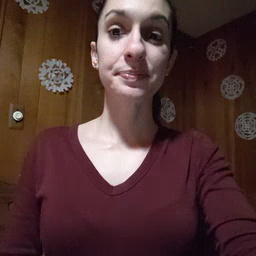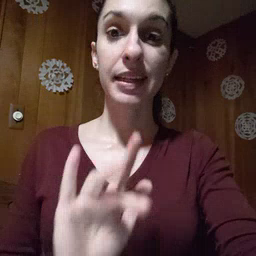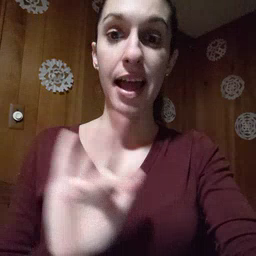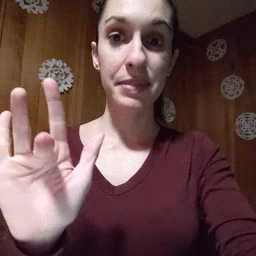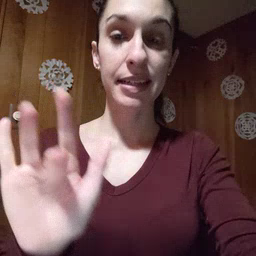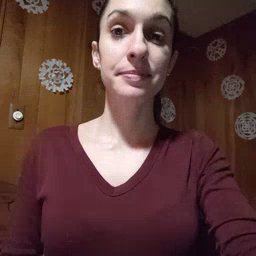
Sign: empty